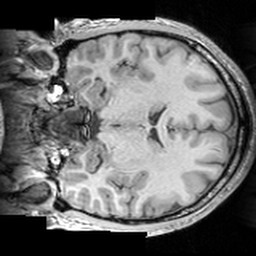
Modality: T1w
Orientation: coronal
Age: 29
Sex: male
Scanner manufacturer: siemens
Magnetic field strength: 3 T
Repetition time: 1.63 s
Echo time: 0.00311 s